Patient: sex M, age 57
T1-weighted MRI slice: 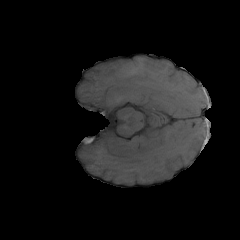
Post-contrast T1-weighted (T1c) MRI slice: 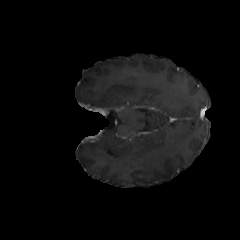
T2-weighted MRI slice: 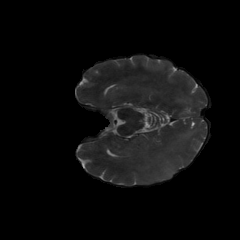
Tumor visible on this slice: yes
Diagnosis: Glioblastoma, IDH-wildtype
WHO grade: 4